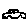
Label: car